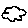
Label: cloud